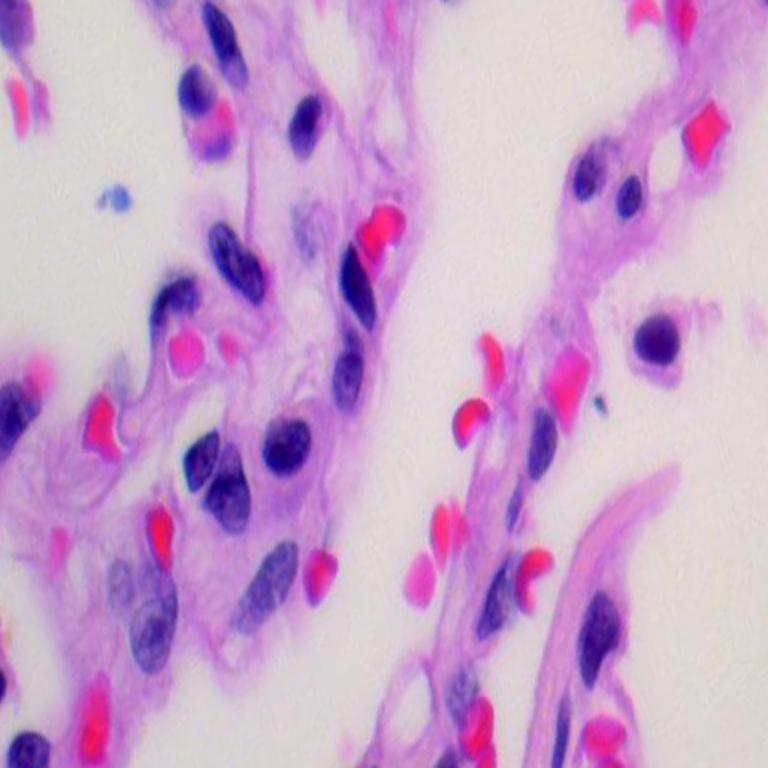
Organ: lung
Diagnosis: benign